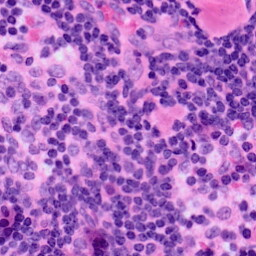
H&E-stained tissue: LymphNode